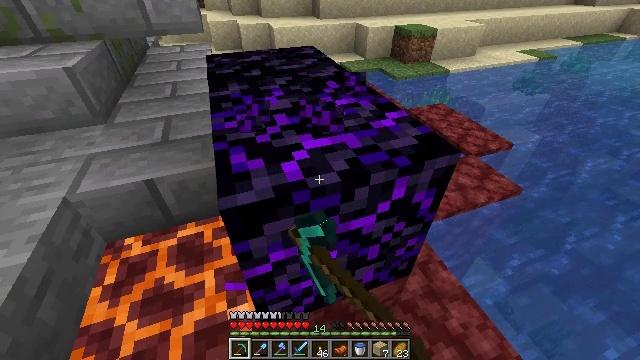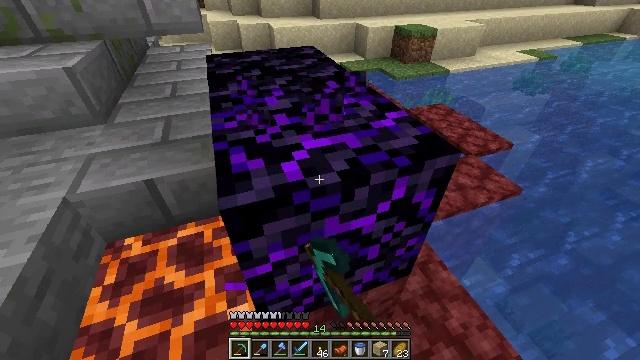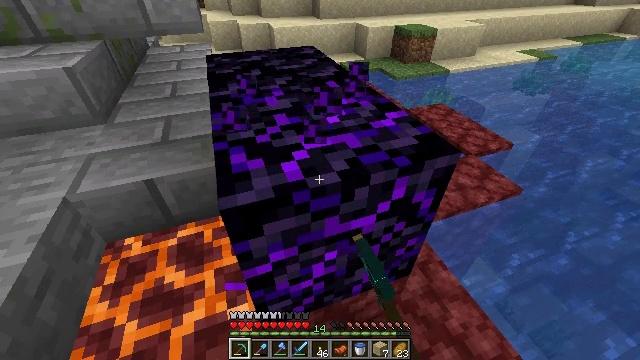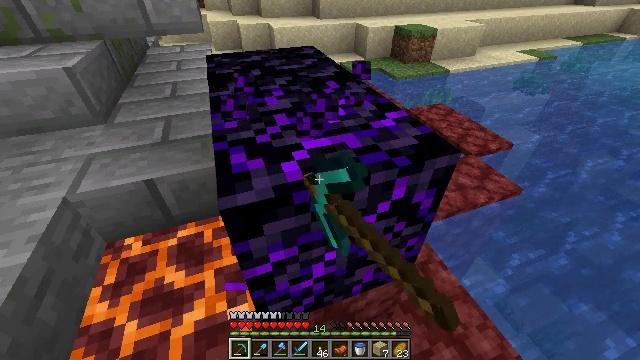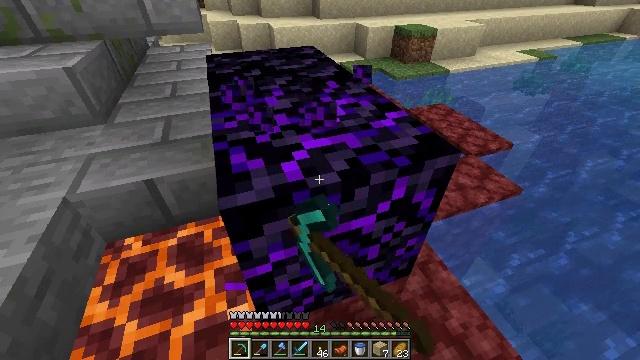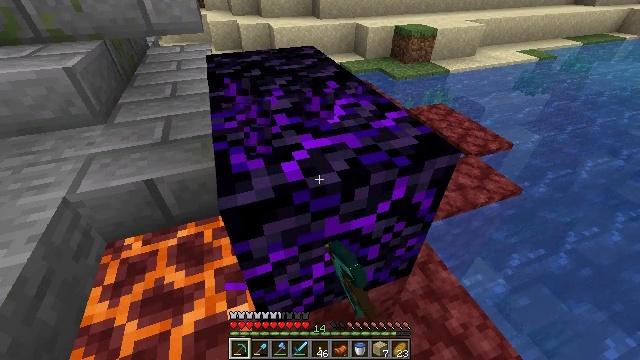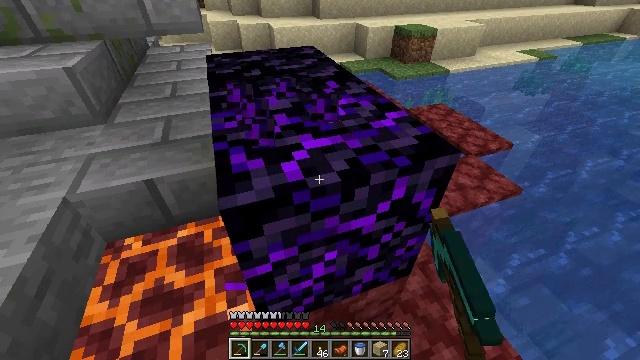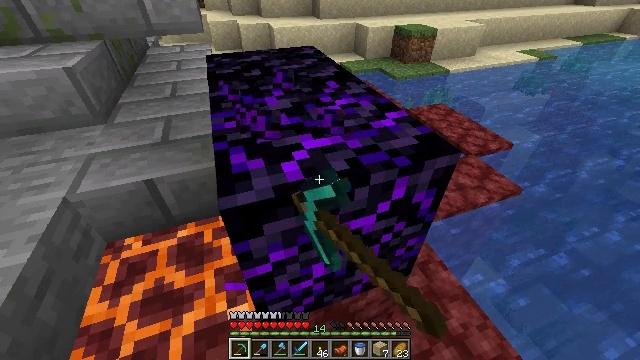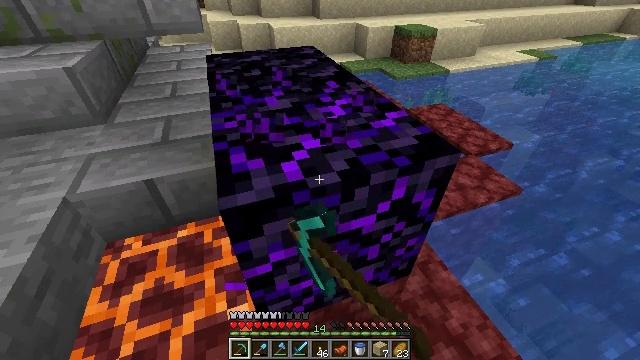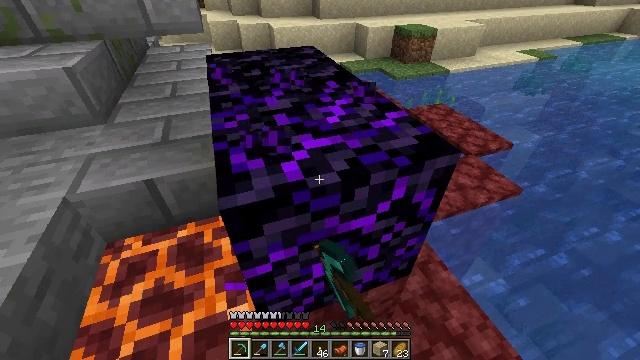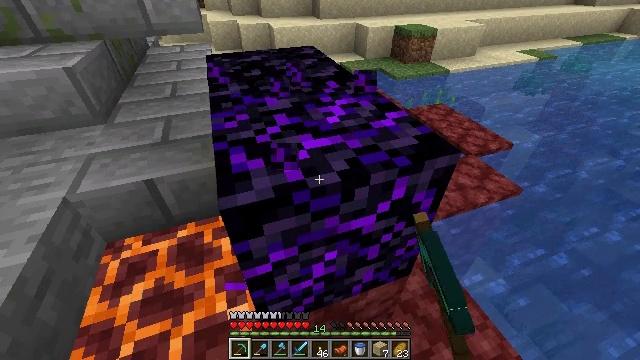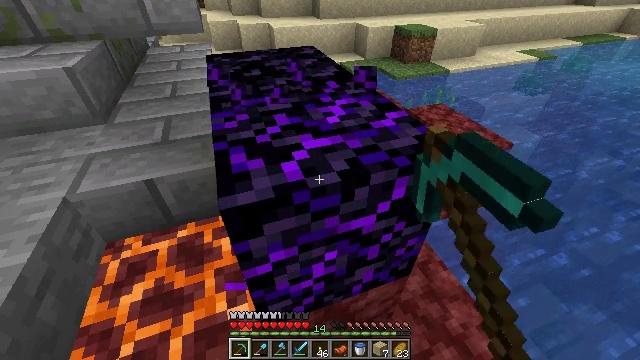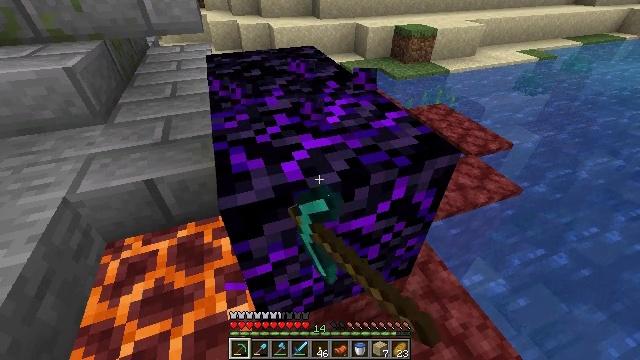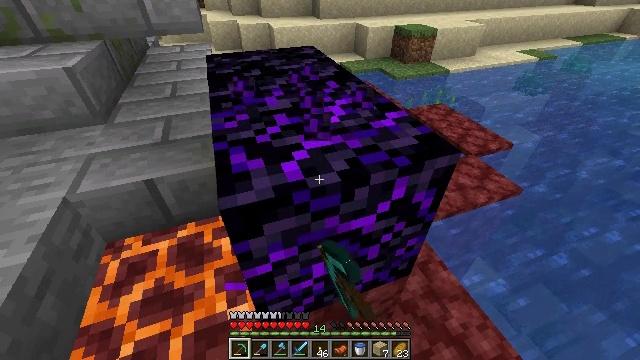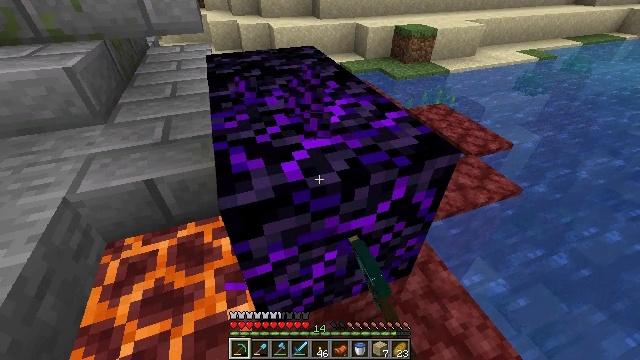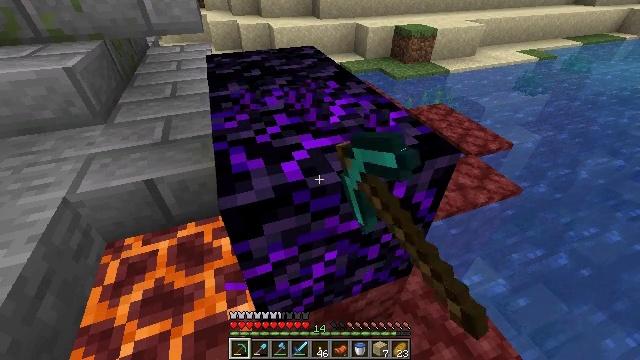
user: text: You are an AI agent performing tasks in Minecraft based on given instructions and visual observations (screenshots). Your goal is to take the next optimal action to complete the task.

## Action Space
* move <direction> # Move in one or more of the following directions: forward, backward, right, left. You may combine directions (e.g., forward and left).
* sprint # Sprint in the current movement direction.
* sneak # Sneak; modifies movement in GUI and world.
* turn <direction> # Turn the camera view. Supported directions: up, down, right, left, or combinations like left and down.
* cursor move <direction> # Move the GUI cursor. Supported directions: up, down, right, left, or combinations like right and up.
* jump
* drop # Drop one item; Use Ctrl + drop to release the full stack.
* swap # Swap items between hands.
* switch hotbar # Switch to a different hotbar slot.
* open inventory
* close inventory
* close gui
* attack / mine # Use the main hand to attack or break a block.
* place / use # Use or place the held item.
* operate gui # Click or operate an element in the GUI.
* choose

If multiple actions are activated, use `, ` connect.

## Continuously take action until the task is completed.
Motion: motion action
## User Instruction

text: Collect the crying obsidian underground.
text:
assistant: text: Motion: attack / mine
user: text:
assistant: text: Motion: attack / mine
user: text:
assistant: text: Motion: attack / mine
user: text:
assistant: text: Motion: attack / mine
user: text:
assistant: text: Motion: attack / mine
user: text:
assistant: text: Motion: attack / mine
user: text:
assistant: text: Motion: attack / mine
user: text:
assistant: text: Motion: attack / mine
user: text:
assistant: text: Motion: attack / mine
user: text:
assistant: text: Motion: attack / mine
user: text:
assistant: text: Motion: attack / mine
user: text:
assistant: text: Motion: attack / mine
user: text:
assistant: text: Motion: attack / mine
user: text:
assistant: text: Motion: attack / mine
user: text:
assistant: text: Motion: attack / mine
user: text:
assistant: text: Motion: attack / mine
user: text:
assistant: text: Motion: attack / mine
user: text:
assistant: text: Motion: attack / mine
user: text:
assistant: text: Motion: attack / mine
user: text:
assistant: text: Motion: attack / mine
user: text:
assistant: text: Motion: attack / mine
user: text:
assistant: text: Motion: attack / mine
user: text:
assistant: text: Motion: attack / mine
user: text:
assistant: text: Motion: attack / mine
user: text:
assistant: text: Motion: attack / mine
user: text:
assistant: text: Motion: attack / mine
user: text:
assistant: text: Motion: attack / mine
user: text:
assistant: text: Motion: attack / mine
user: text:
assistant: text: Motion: attack / mine
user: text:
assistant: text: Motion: attack / mine